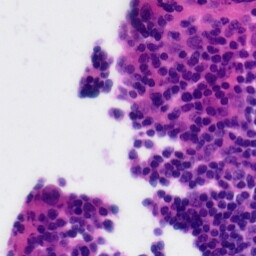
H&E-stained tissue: Tonsil